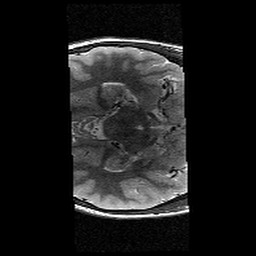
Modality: T2w
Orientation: axial
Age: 12
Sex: female
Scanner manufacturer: siemens
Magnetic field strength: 3 T
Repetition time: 9.23 s
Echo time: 0.067 s